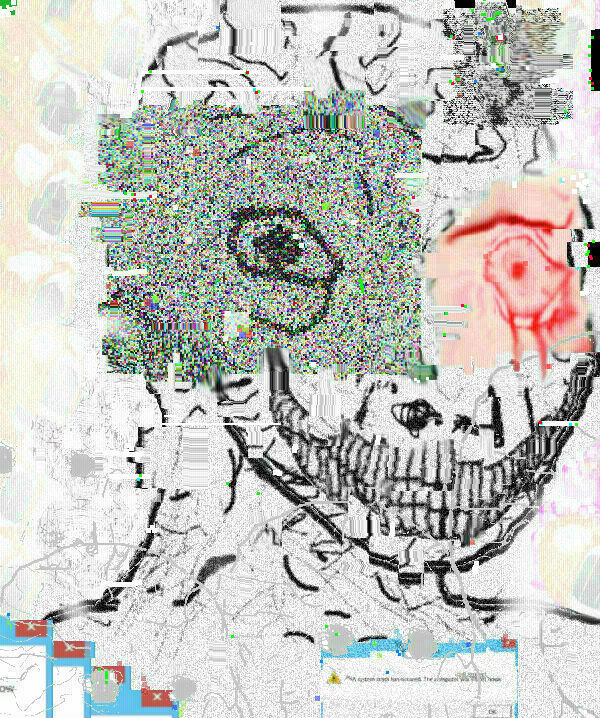
Label: 5_Oomer